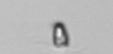
Label: Pyramimonas